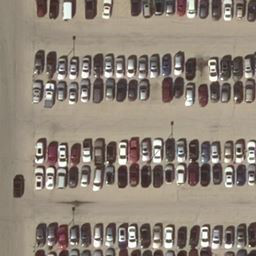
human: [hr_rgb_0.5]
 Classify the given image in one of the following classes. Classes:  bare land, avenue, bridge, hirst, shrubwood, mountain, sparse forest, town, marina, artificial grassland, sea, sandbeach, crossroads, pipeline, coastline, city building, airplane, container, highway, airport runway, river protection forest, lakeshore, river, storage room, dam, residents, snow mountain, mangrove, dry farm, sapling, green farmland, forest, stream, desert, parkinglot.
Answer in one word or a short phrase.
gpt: parkinglot